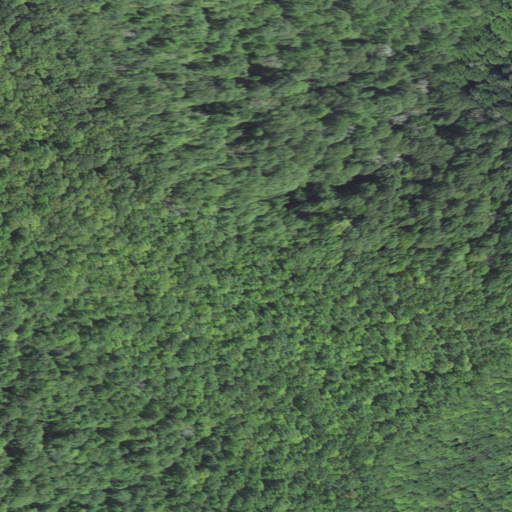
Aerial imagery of ridge(s) in North Carolina named Hogback containing deciduous forest, shrub, and mixed forest